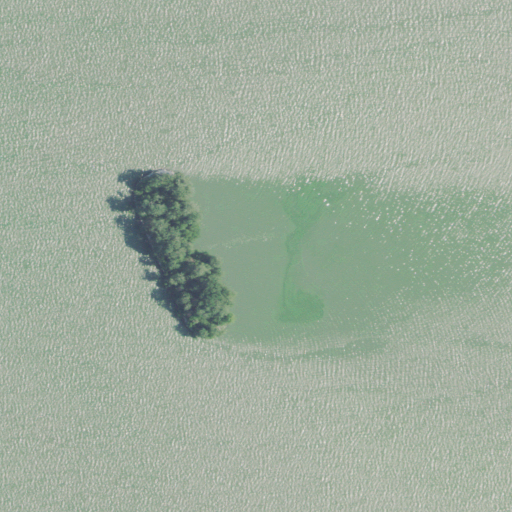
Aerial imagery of island in Ohio named Safety Island containing open water and evergreen forest